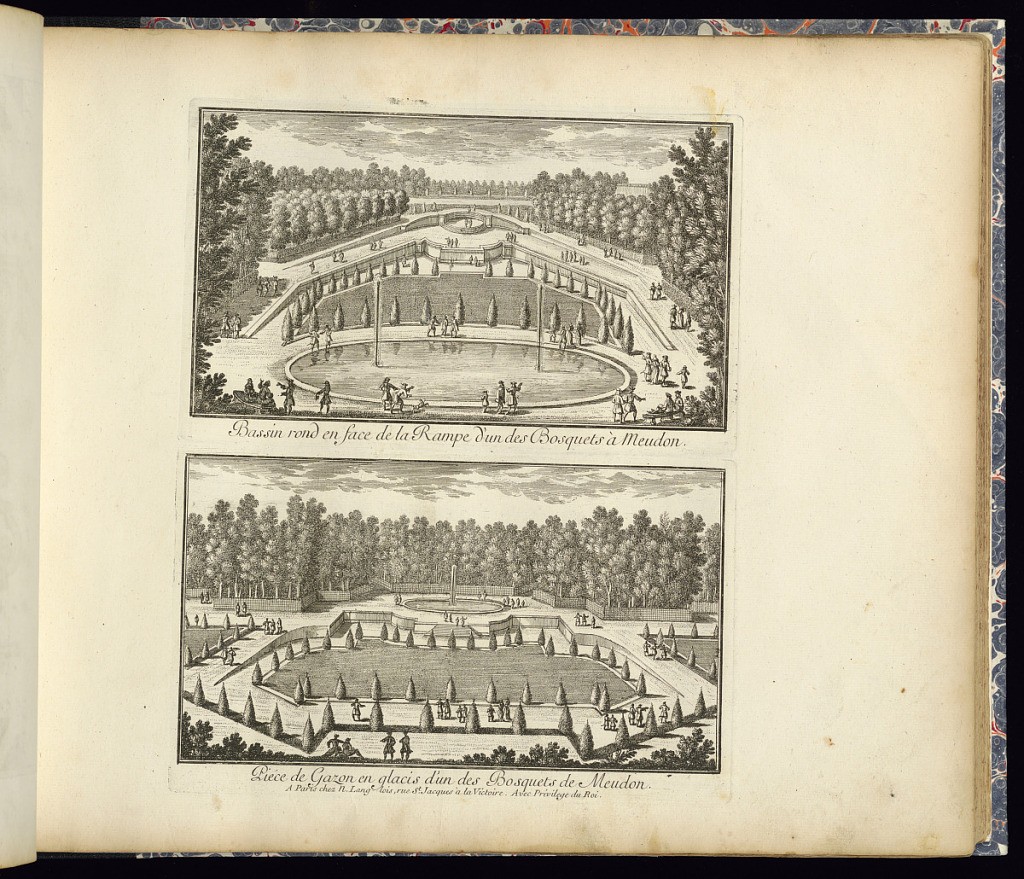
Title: Bassin rond en face de la Rampe d’un des Bosquets à Meudon (Upper Plate)
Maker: Adam Perelle, French, 1638 – 1695
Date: late 17th century
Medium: Etching on laid paper
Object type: Print
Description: Two plates printed on a single sheet depicting bosquets or groves in the garden at Meudon, with fountains, trees, and figures. The plates are titled.